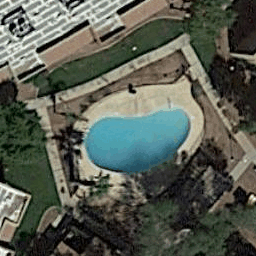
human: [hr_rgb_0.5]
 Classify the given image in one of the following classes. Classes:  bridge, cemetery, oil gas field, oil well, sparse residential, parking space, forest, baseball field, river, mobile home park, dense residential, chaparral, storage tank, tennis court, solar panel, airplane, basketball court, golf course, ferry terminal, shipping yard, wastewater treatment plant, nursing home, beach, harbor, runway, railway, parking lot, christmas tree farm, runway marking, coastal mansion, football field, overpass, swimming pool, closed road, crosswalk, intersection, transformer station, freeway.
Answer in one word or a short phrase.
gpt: swimming pool